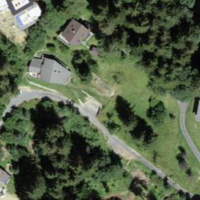
EUNIS habitat code: 44
Species observed at this site:
Echium vulgare